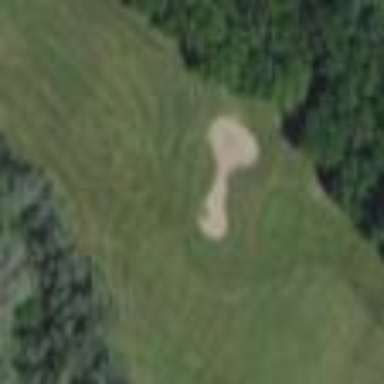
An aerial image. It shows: Well-maintained grassy area designated for golfing. It is mown fairway used for the sport of golf.